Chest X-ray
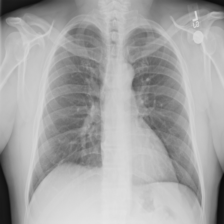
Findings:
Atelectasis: negative
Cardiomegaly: negative
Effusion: negative
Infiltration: negative
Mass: negative
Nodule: negative
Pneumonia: negative
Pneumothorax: negative
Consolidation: negative
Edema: negative
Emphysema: negative
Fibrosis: negative
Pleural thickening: negative
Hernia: negative